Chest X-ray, PA view. Patient: 61 years old, sex M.
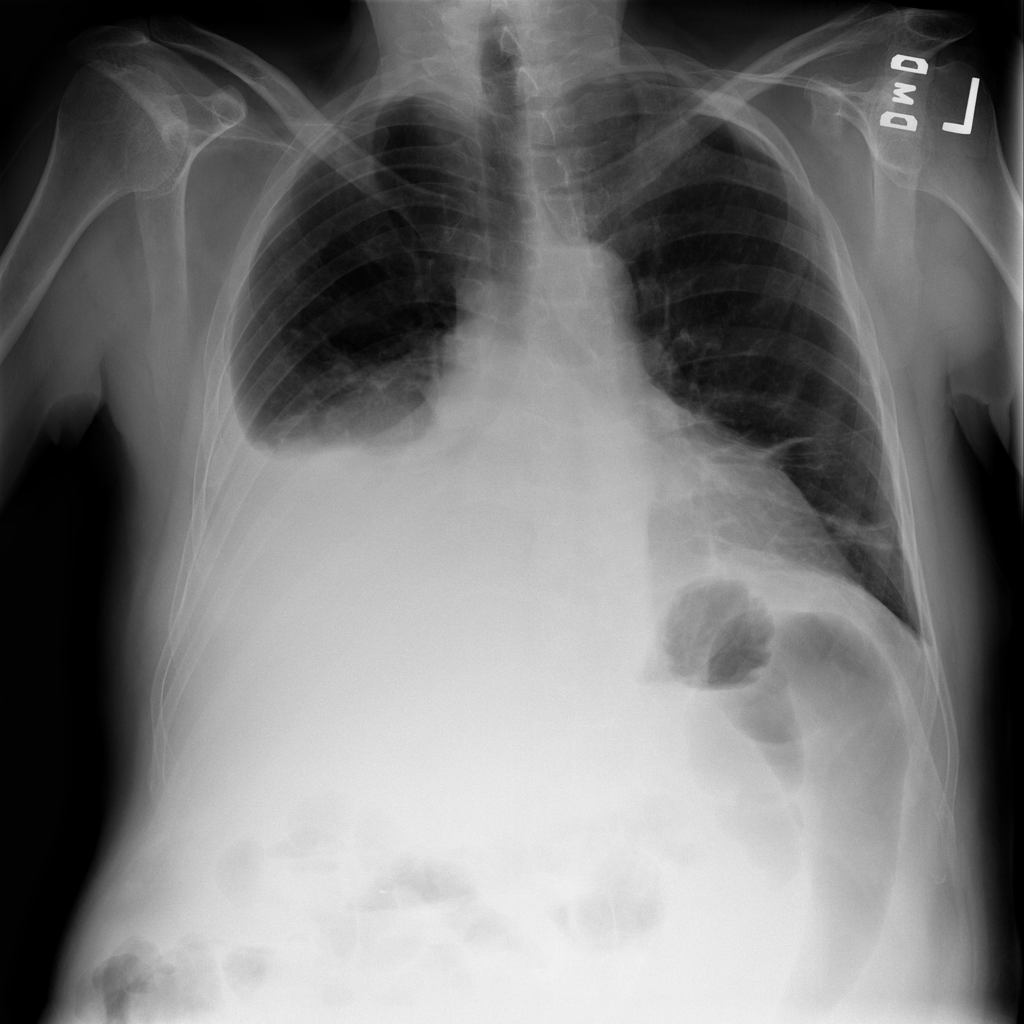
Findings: Atelectasis, Effusion